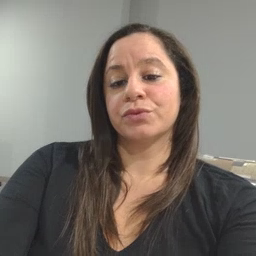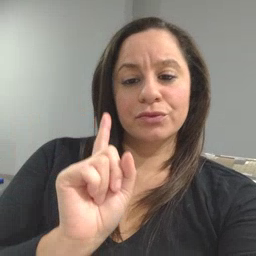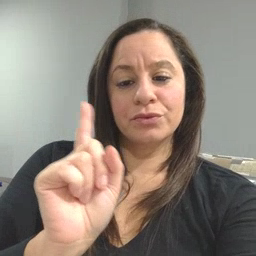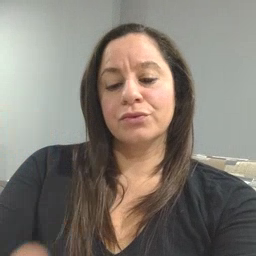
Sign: where